Field crop: maize
Growth stage: 2
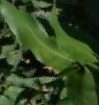
Species: maize